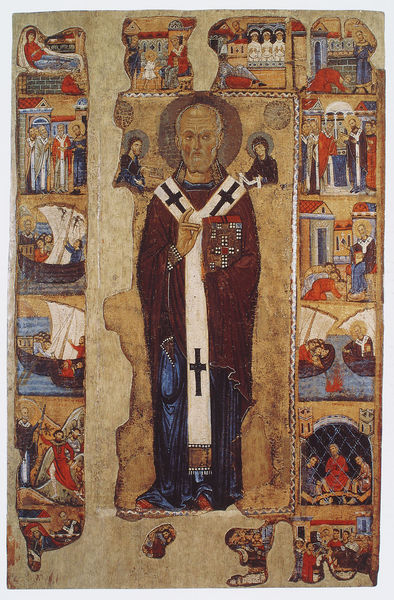
Titel: Ikone mit dem Hl. Nikolaus und Szenen aus seinem Leben
Institution: Bari, Pinacoteca Provinciale
Schlagwörter: blau, feuer, gemälde, gott, mann, meer, wasser, see, braun, holz, männer, zeichnung, rot, architektur, bibel, geschichte, rahmen, kirche, gewand, kutte, frontal, boot, boote, schiff, schiffe, segel, segelboot, segelschiff, spalten, bischof, papst, wandmalerei, stola, buch, kreuz, gebet, pergament, schein, heiligenschein, nimbus, christus, jesus, mittelalter, priester, segen, segnen, heiliger, kreuzzug, fresko, jünger, heilig, maria, madonna, petrus, aufnahme, christentum, fresco, ikone, miniaturen, fragmente, bauaufnahme, segensgestus, nonnen, buchmalerei, passion, schif, simultandarstellung, paps, segensgeste, bpgen, chirstus, amen, fragmentiert, rahmenszenen, jünge, bobbel, rjünger, fresco heiliger bilder, segen bibel, kreuz schiff